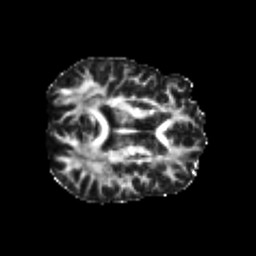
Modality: FA
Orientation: axial
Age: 22
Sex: male
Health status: healthy
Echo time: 0.074 s